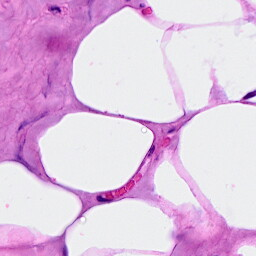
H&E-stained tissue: Breast